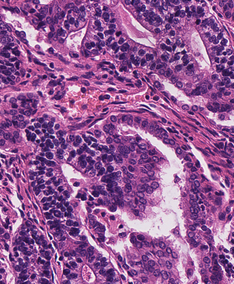
Tumor epithelial tissue: yes
Tumor-associated stroma tissue: yes
Normal tissue: no